Question: I'm programming a game in Java, and I have what feels like a really, really newbie question, but I can't figure it out for the life of me. All I'm trying to do is set an object's rotation towards the mouse (which works fine), and then it receives an initial push in the direction it is rotated (towards the mouse).
The rotation appears to work fine, but the problem is that the movement is weird and off. I think a GIF would best explain it:

Yeah, I'm not sure what's going on. As you can see, the rotation is being set perfectly, but when the object moves, bad things happen. So I'll give the pieces of movement code I believe are relevant. This code is updated every tick (1/60th second)
'''
dSpeed *= defaultFriction;
speed.x += (float)(dSpeed * Math.cos(rotation - 90));
speed.y += (float)(dSpeed * Math.sin(rotation - 90));
speed.x *= defaultFriction;
speed.y *= defaultFriction;
speed.x = Calculation.clamp(speed.x, -maxSpeed.x, maxSpeed.x);
speed.y = Calculation.clamp(speed.y, -maxSpeed.y, maxSpeed.y);
goalPos.x = pos.x + speed.x;
goalPos.y = pos.y + speed.y;
'''
Then I basically do a while loop to move the object one pixel at a time using goalPos (to handle collisions easily)
If anyone can help me, I'd really appreciate it, because I am really stuck. Thanks!
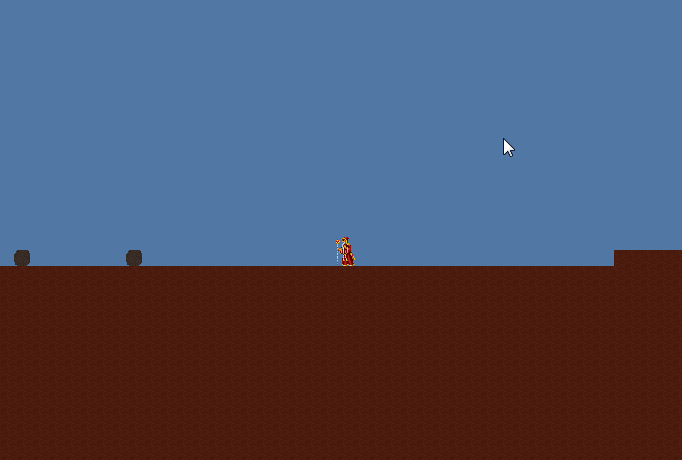
Answer: Your problem appears to be that you are passing 'rotation - 90' to 'Math.cos' and 'Math.sin'. However, as 'Math.cos' and 'Math.sin' use radians, you should use either 'rotation - Math.PI/2' or 'Math.toRadians(rotation - 90)' depending on the units of your 'rotation' variable.
Note that 'Math.asin', 'Math.acos', 'Math.atan', and 'Math.atan2' all return radians.